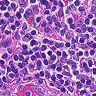
Metastatic tissue present: no